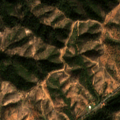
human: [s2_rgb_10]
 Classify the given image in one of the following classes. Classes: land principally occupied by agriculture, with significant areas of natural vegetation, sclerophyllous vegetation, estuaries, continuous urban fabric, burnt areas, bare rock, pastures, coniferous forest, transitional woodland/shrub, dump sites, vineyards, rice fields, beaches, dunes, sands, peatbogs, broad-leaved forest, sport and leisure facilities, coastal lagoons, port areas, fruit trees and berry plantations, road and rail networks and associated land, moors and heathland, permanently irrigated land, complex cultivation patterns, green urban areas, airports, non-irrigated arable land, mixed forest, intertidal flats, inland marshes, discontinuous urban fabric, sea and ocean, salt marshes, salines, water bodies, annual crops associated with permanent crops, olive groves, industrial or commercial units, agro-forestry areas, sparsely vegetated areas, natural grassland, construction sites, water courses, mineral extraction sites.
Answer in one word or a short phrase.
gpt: agro-forestry areas, broad-leaved forest, transitional woodland/shrub